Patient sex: M
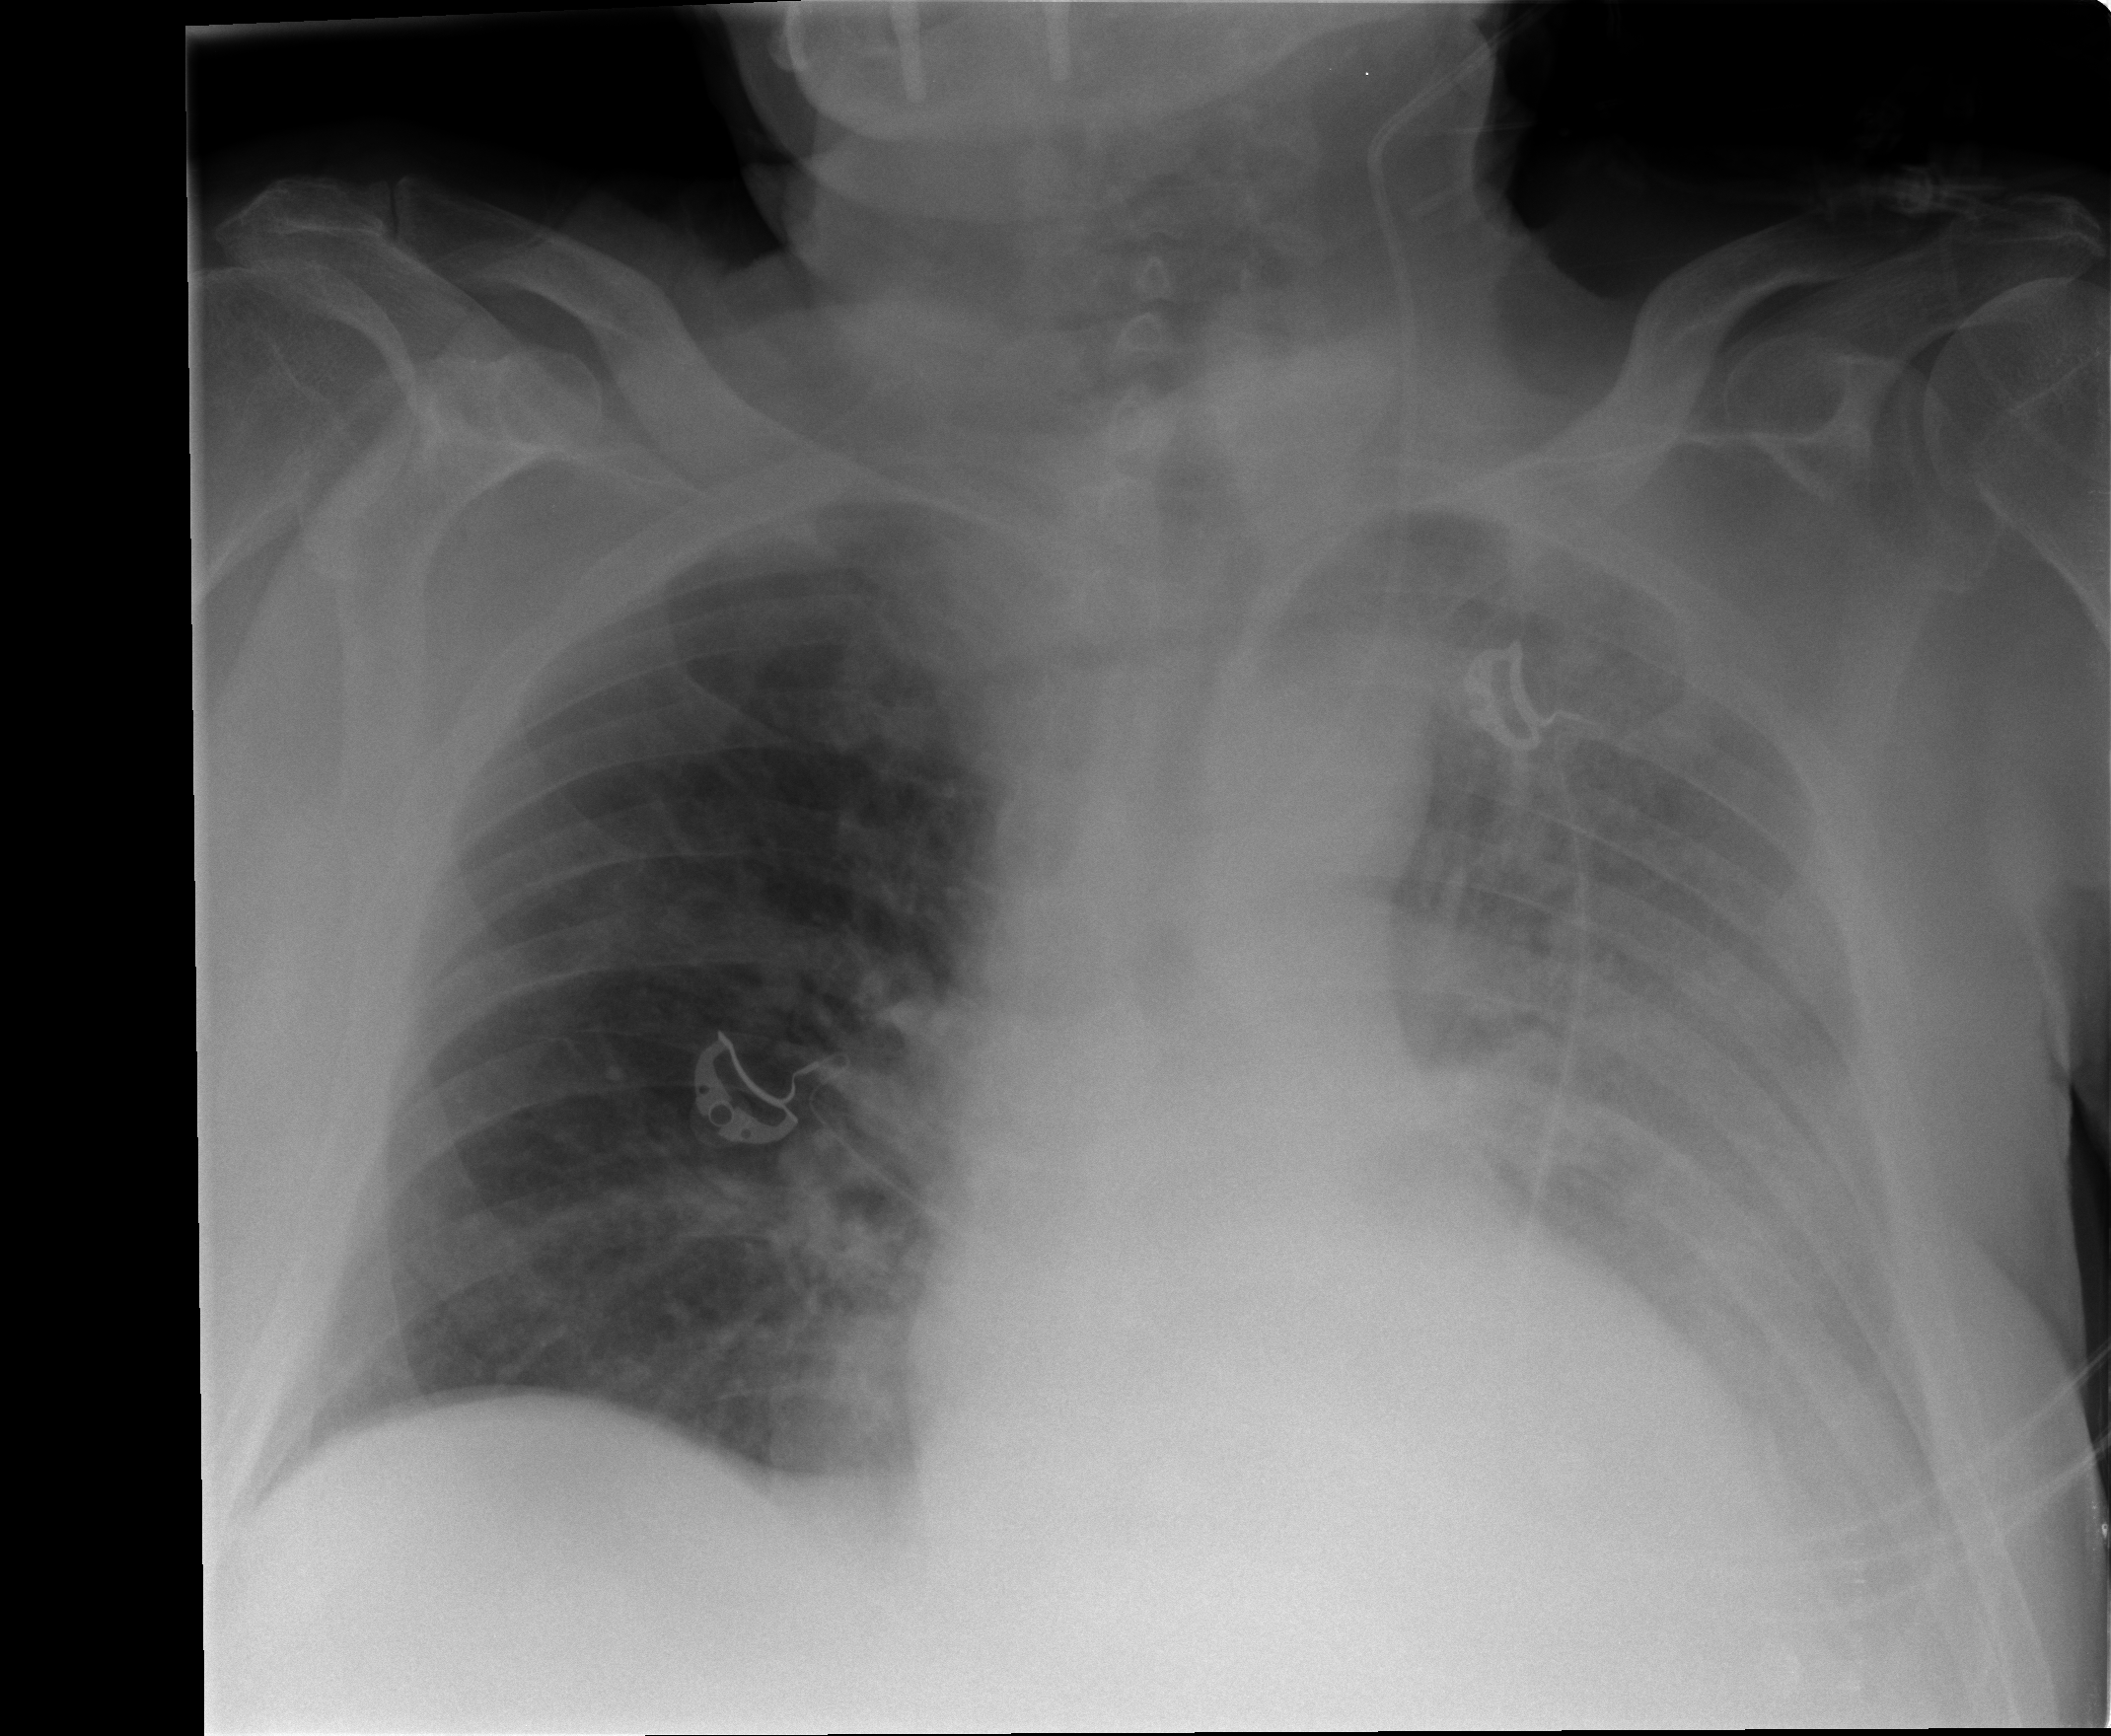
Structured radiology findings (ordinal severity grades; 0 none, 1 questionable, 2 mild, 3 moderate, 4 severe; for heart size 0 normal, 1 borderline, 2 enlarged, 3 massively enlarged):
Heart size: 0
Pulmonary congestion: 1
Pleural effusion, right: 0
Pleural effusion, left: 3
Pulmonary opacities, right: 0
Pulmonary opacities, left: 1
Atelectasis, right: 0
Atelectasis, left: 3